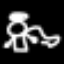
Label: angel